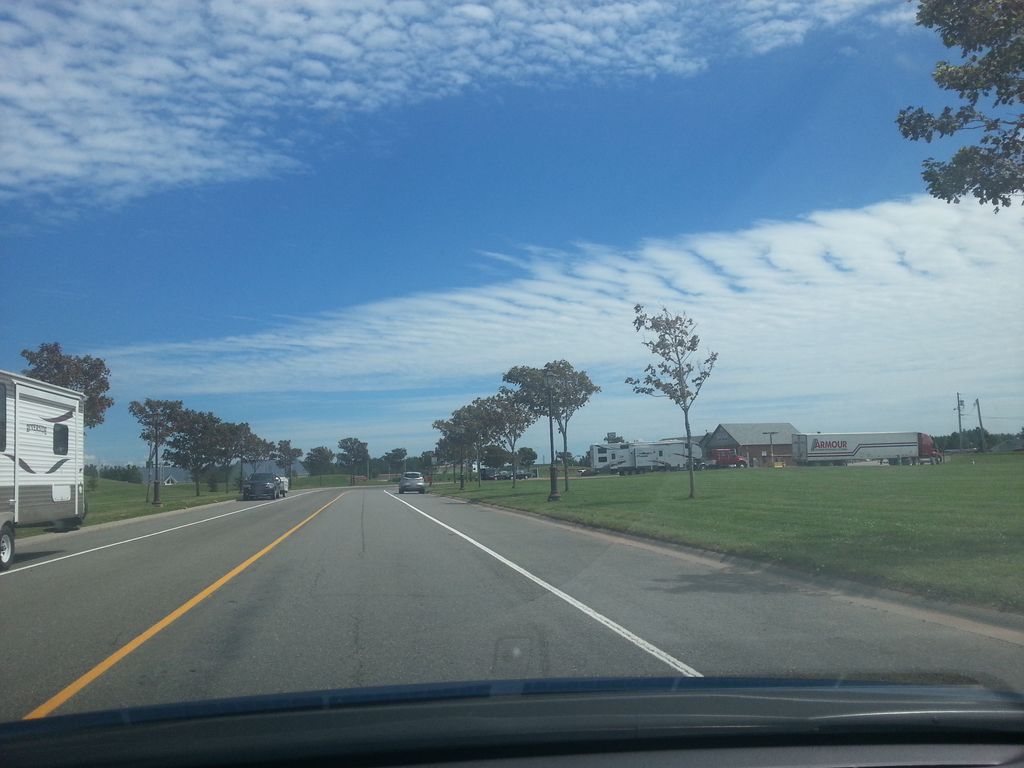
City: charlottetown